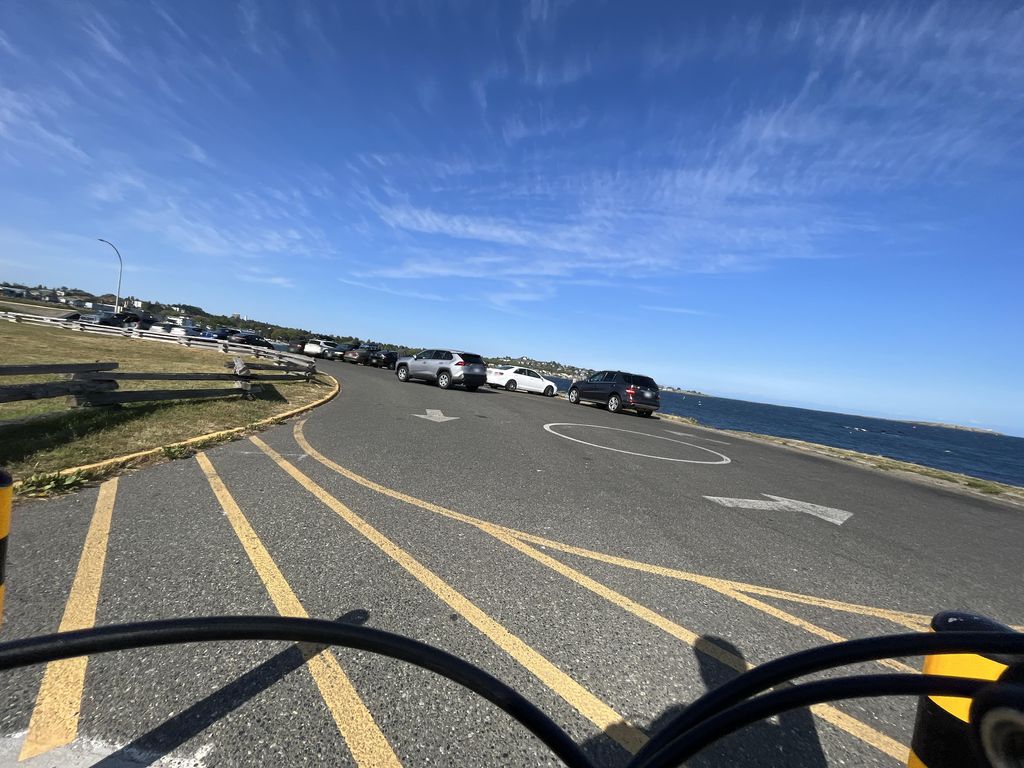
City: victoria